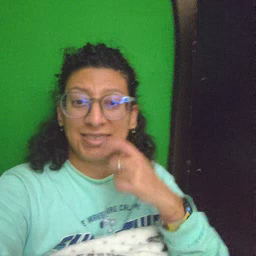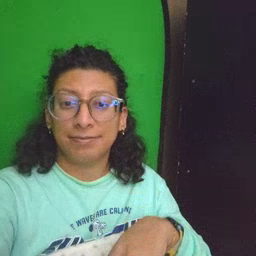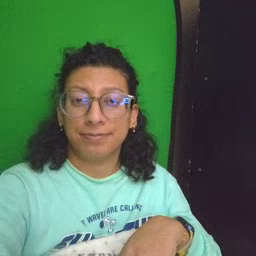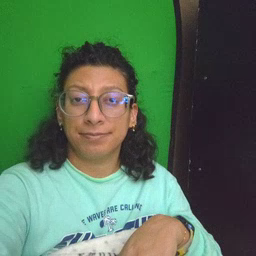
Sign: grass